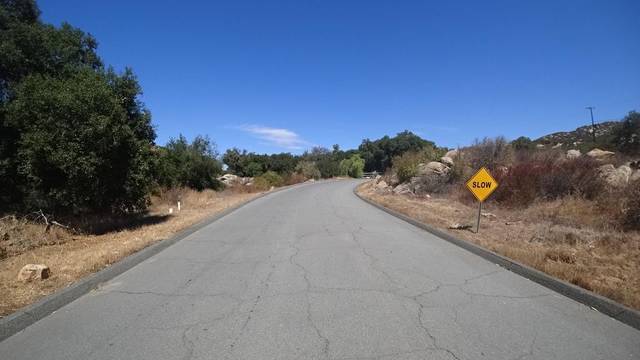
Region: United States
Coordinates: 32.953, -116.84